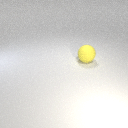
large yellow rubber sphere